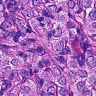
Metastatic tissue present: yes